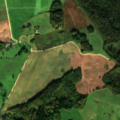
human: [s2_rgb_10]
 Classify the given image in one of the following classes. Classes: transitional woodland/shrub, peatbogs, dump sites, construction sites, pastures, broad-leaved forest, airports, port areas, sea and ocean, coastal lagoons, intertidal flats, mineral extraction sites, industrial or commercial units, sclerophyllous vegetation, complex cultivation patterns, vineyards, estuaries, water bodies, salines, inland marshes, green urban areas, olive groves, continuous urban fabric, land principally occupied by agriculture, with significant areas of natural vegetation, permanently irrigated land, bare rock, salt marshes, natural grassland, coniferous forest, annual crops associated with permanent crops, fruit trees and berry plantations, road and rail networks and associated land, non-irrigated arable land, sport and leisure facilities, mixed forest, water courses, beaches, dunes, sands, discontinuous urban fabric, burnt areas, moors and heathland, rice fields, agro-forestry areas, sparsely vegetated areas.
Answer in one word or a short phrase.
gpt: non-irrigated arable land, pastures, complex cultivation patterns, land principally occupied by agriculture, with significant areas of natural vegetation, coniferous forest, mixed forest